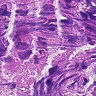
Metastatic tissue present: yes